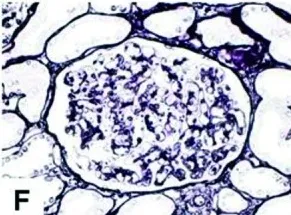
Light microscopy of follow-up renal biopsy specimens shows normal glomerular structures. Periodic acid-methenamine-silver stain x 400).
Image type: pathology (methenamine_silver)